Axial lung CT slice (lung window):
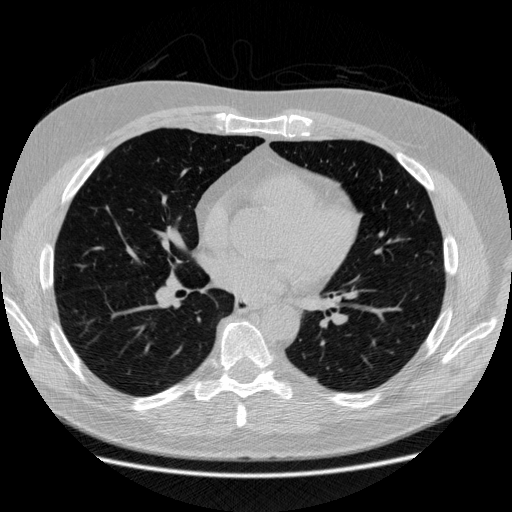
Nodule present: no